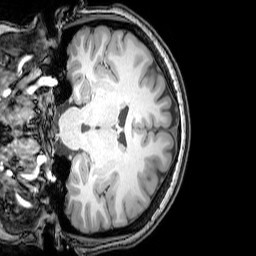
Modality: T1w
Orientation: coronal
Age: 24
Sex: female
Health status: healthy
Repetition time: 0.081 s
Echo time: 0.037 s